Question: I would like to ask if my Mysql statement is correct or not.. When I run this under mysql it does not return any error but I cannot retrieve the row for it. Here's my statement:
'''
SELECT * FROM timekeeping WHERE createddate = NOW()
'''
Here's what my table looks like

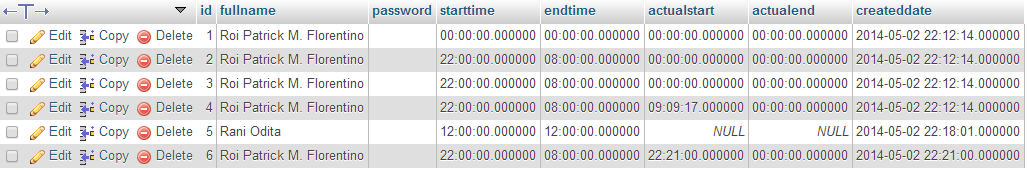
Answer: <URL>
Try this:
'''
SELECT * FROM timekeeping WHERE DATE(createddate) = DATE(NOW());
'''